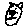
Label: cat